Question: Is there any way (including a third-party plug-in) to make a Java exception breakpoint in Eclipse ?
: I am trying to catch a 'ClassNotFoundException' for a particular class in order to debug a class loading issue. Unfortunately, my breakpoint is trapping literally thousands of irrelevant routine exceptions that occur on Tomcat startup. I want to tell Eclipse to break only if '-1 < e.getMessage().indexOf(MY_CLASS_NAME)'.
Help!?
: Several answers have suggested to right-click on the exception in the exception properties and click conditional breakpoint. I've already tried this. Up to at least Eclipse Luna Release 2 (v 4.4.2, build id 20150219-0600), this is not option available for .
For clarity, here is a picture of my exception breakpoint's properties:

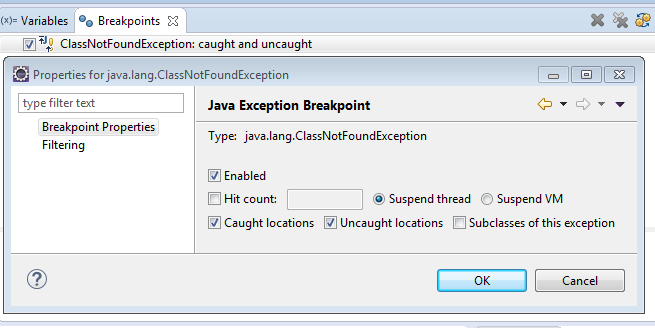
Answer: There is no option to add a condition for an exception breakpoint similar to normal breakpoints. The closest thing you can do is use the properties page to add a filter on the breakpoint such as the class and/or the package which throws the exception. Or you can filter on a specific thread while debugging.
See <URL> for more info.